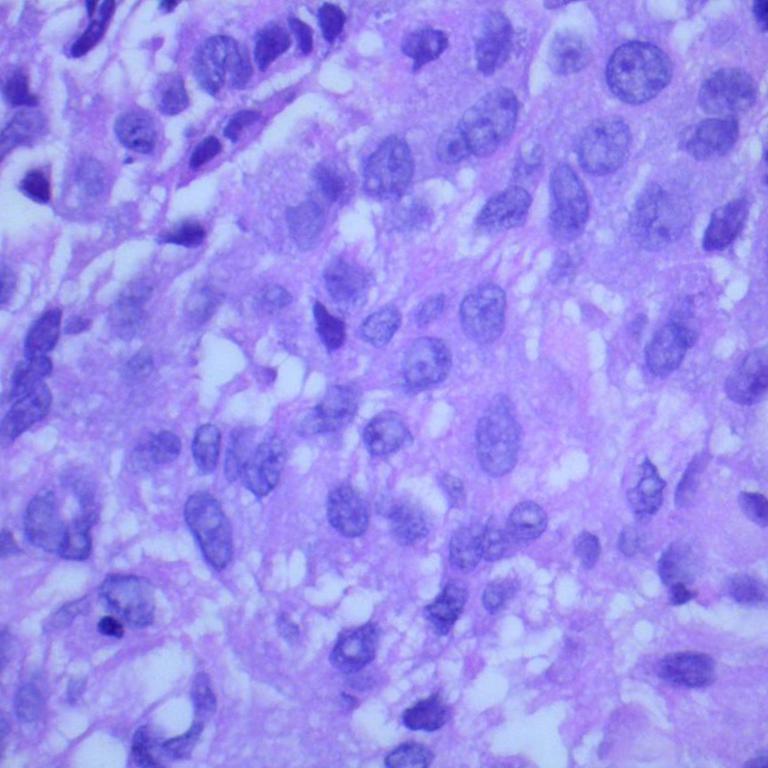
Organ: lung
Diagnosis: squamous carcinomas